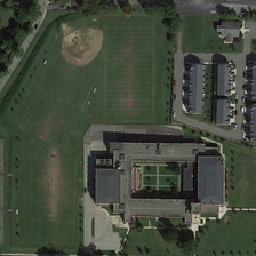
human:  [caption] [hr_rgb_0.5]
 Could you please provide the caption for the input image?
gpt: The gray buildings beside the lawn are well laid out.

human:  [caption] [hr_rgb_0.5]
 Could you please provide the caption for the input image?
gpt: The gray buildings beside the lawn are well decorated.

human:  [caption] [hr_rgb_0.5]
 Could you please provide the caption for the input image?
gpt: The gray buildings beside the lawn are well arranged.

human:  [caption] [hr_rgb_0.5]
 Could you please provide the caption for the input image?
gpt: The gray buildings on the lawn are well arranged.

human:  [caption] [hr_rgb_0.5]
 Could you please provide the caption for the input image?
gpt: The gray buildings on the lawn are well arranged.